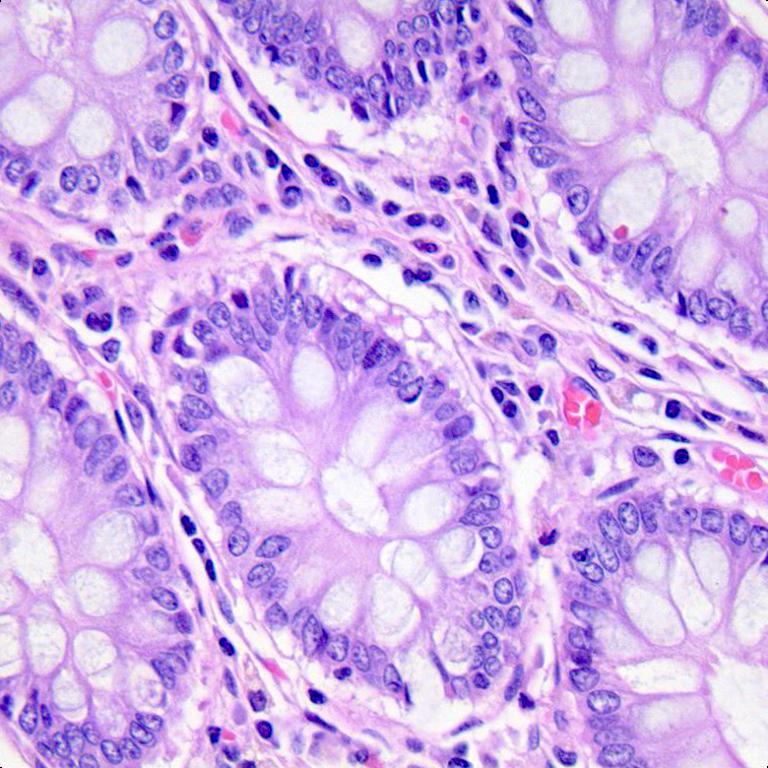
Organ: colon
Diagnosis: benign